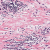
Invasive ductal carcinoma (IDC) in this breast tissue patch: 0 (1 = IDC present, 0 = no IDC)